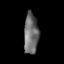
Tissue: lung
Cell type: Epithelial cells
Senescence score: 0.1383
Nuclear area (px): 578
Mean DAPI intensity: 109.569